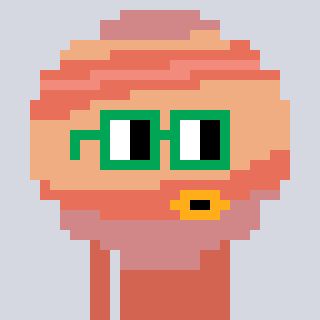
a pixel art character with square green glasses, a jupiter-shaped head and a peachy-colored body on a cool background